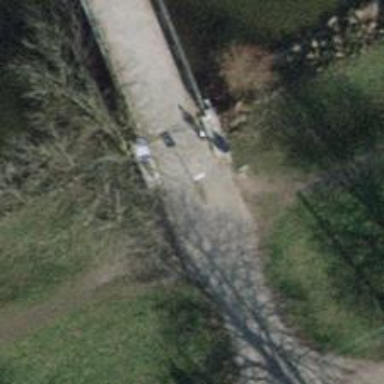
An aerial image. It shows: Bollard barrier.